Field crop: maize
Growth stage: 1
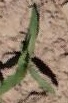
Species: maize